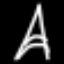
Label: The Eiffel Tower